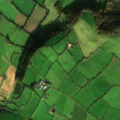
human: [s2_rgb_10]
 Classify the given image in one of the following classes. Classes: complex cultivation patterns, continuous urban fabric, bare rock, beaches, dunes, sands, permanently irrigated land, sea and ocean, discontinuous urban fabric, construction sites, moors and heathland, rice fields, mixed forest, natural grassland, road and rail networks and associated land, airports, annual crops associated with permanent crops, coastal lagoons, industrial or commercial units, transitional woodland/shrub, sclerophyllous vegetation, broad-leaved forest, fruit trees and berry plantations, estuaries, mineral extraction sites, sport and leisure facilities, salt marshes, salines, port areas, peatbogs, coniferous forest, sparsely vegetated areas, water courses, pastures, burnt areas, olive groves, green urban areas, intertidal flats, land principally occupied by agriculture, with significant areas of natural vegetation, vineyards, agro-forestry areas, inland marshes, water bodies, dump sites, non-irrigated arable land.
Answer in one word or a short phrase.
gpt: pastures